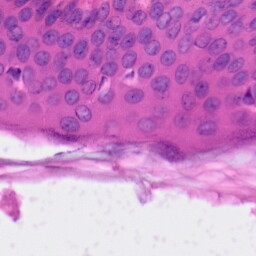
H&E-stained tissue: Skin